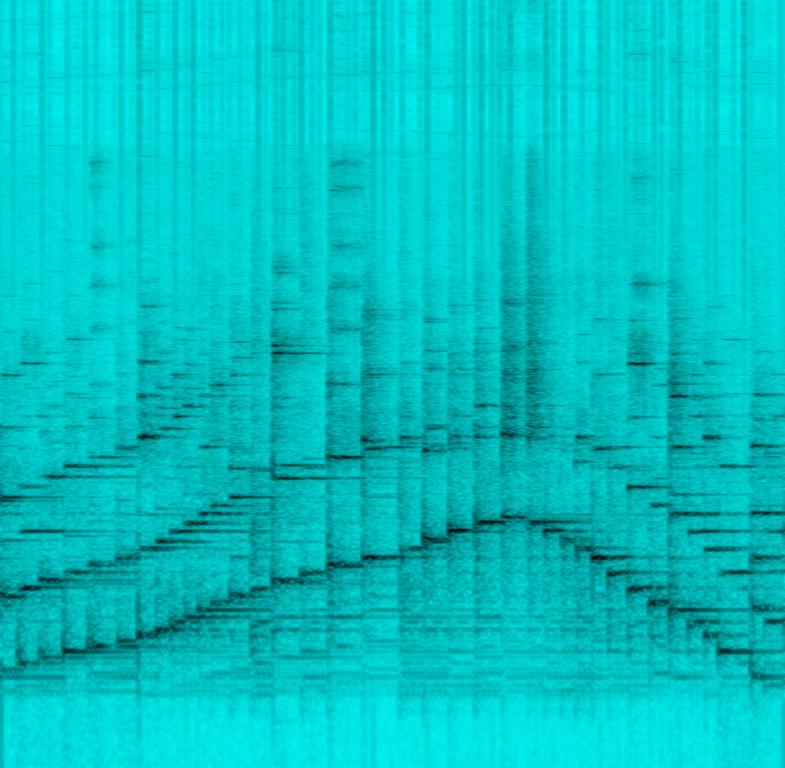
This is a recording of the steel pan tuning process. The performer repeatedly hits different parts of the steel pan to check if the tuning is correct. The instrument gives off a tropical sound. There is an irritating crackle sound coming from the recording. If it were not for this noise, the piece could be sampled for use in beat-making.